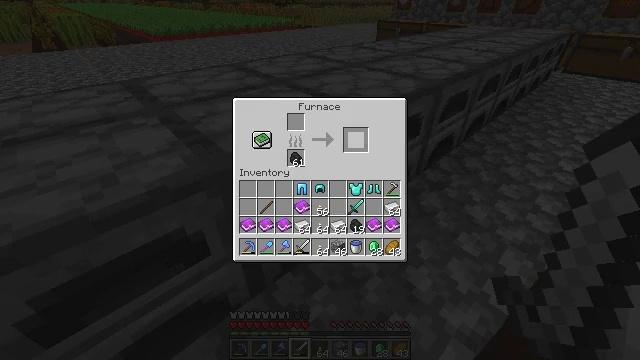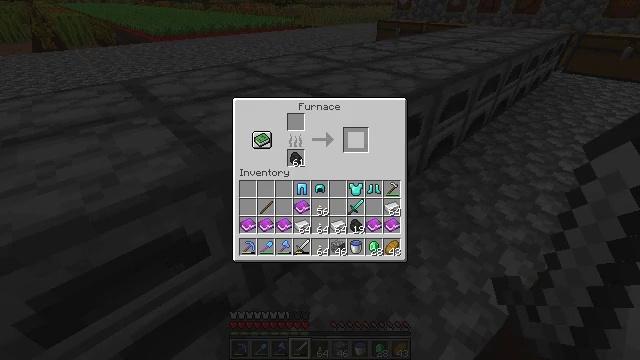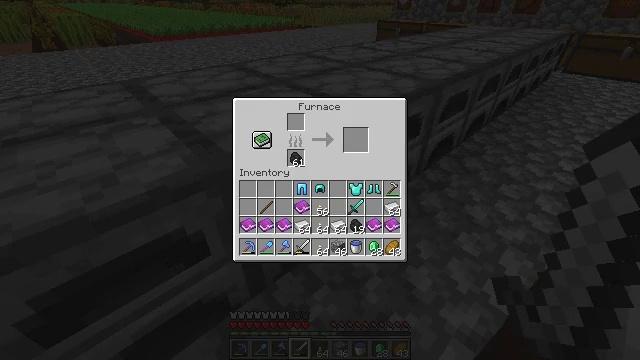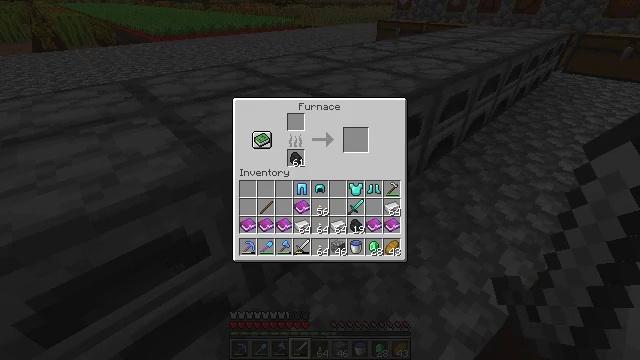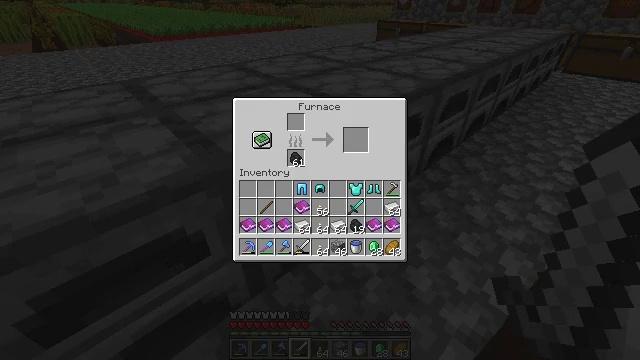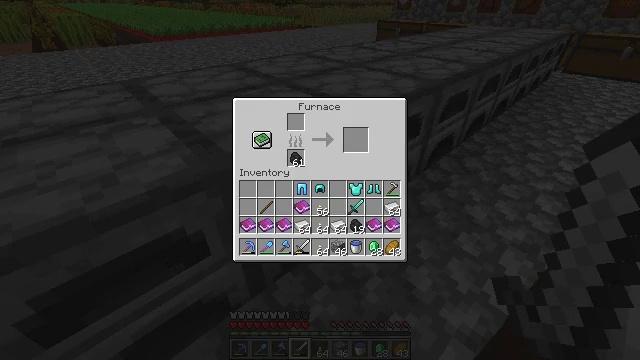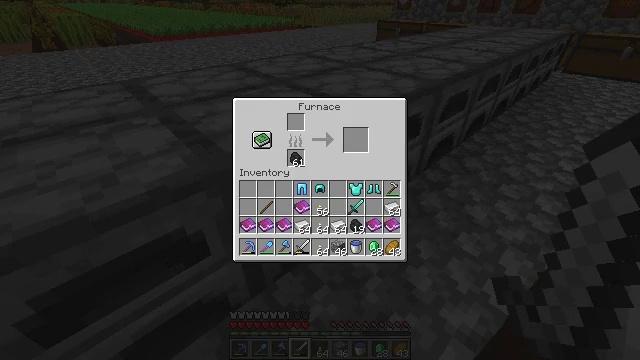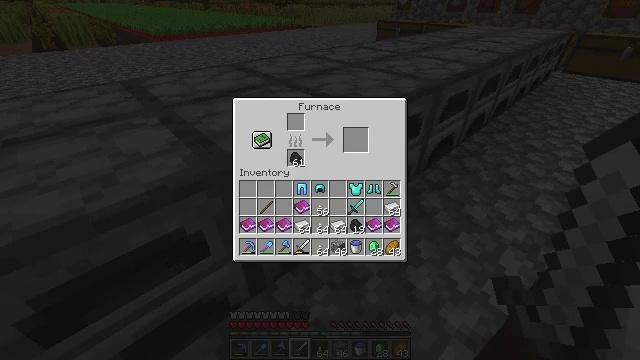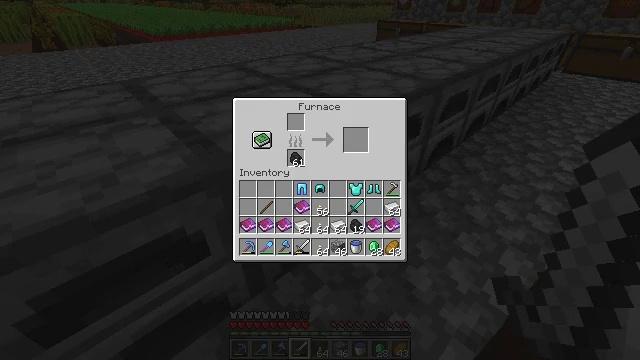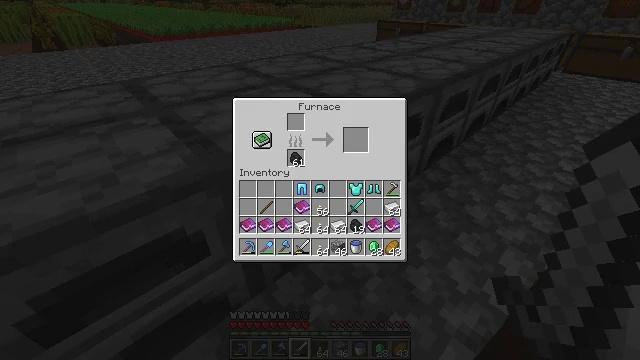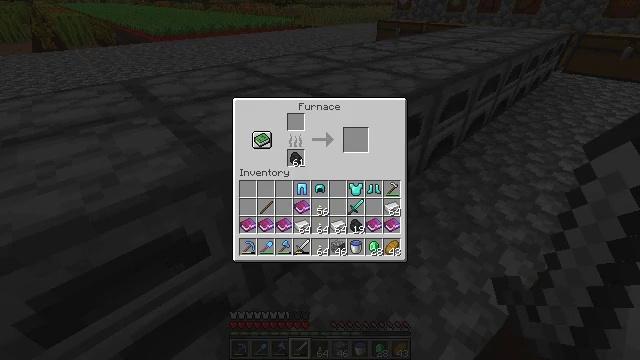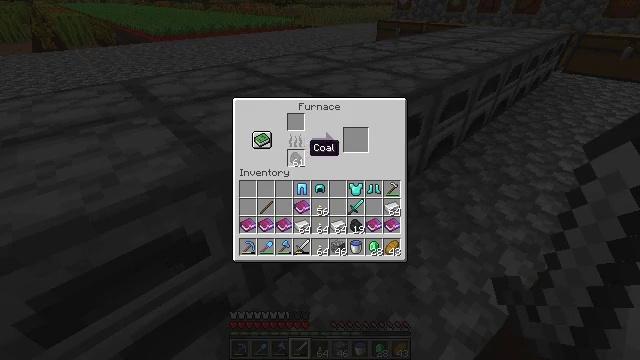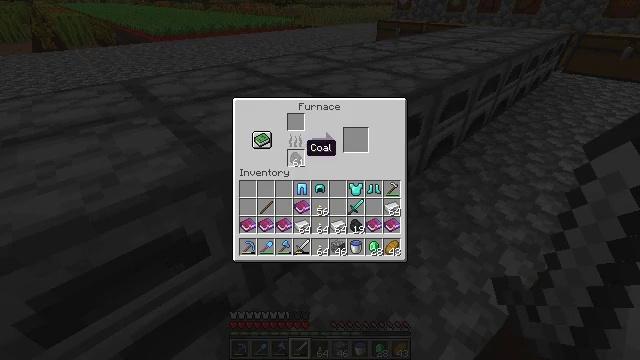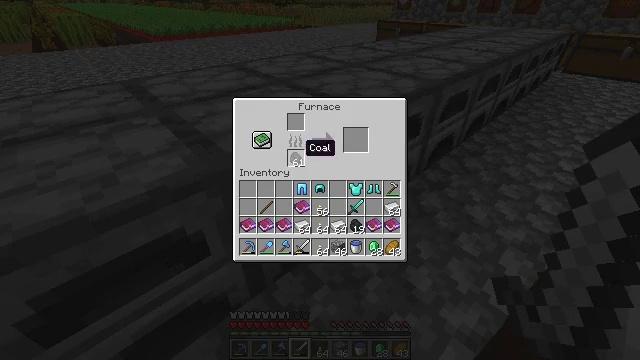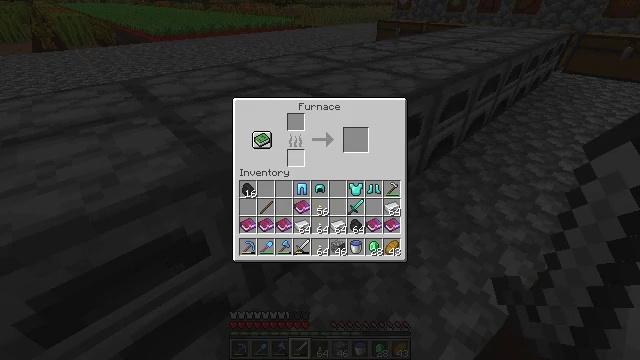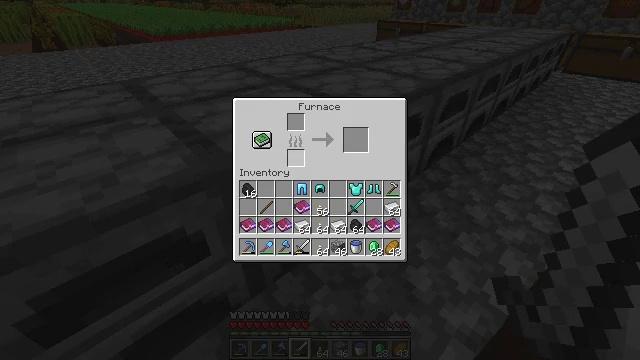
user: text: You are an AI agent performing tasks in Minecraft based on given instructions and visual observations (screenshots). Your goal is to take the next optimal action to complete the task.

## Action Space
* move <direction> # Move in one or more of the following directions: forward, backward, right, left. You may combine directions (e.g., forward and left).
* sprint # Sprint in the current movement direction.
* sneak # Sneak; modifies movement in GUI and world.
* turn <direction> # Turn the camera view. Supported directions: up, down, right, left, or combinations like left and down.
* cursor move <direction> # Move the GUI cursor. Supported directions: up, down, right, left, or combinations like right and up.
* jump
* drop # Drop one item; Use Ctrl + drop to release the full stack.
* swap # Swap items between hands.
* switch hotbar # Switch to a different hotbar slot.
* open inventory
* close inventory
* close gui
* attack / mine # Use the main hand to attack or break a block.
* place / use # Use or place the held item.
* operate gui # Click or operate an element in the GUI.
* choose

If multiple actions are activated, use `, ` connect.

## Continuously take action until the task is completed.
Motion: motion action
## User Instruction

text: Interact with a furnace to make glass.
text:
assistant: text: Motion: sneak, open gui
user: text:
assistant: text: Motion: sneak, cursor move left
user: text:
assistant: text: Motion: sneak, cursor move left
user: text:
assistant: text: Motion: sneak
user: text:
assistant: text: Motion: sneak
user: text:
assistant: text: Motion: sneak
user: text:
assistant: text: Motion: sneak
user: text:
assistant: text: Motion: sneak
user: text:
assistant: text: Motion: sneak
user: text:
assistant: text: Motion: sneak
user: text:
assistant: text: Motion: sneak
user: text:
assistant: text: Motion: sneak
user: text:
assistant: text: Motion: sneak
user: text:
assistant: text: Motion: sneak, operate gui
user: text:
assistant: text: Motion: sneak, operate gui
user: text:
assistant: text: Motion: sneak, operate gui
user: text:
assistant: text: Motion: sneak
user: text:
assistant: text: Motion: sneak
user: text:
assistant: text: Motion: sneak
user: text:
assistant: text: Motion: no_op
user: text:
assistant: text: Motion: close gui
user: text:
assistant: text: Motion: turn right
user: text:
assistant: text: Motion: turn right
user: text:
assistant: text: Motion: no_op
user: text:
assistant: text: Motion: no_op
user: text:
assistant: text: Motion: no_op
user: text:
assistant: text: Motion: move forward
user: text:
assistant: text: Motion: move forward
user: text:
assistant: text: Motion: move forward
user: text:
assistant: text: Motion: move forward, turn down